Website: macys
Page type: account-selection
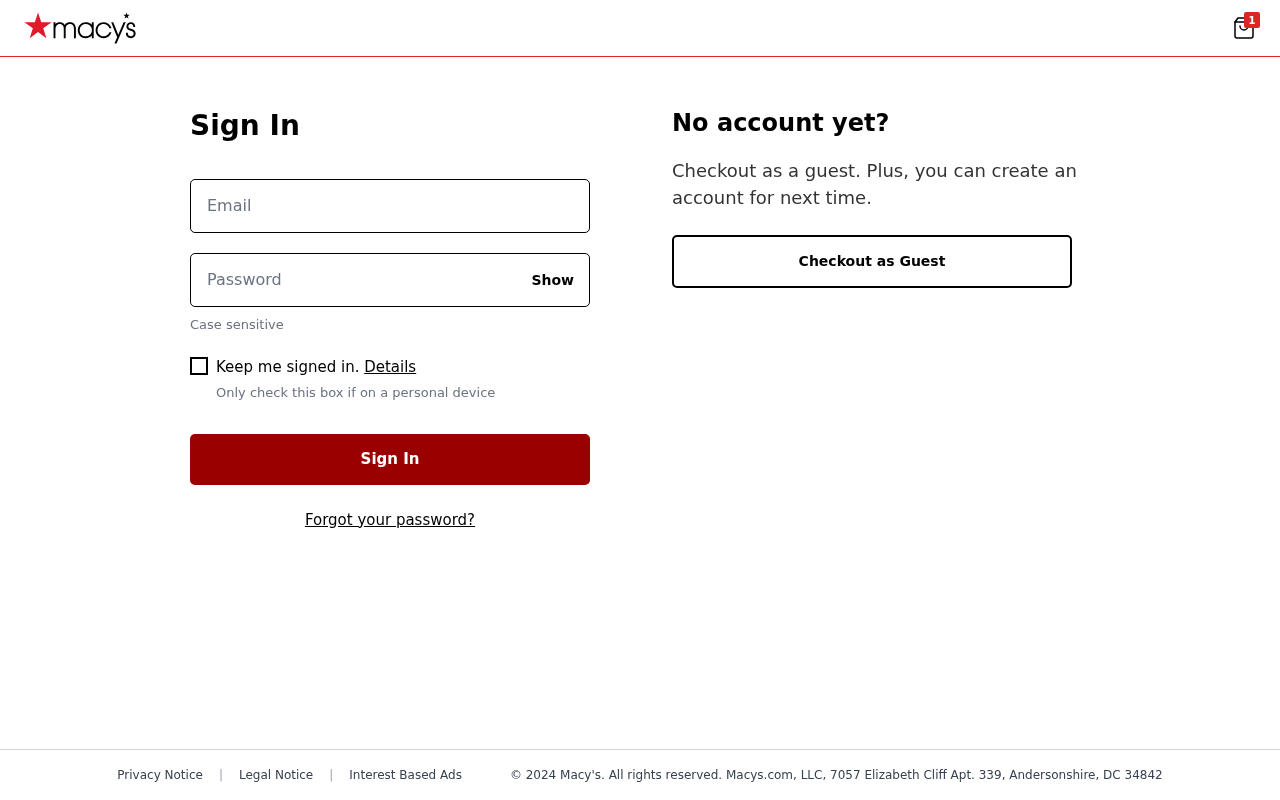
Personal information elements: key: PII_LOGIN_USERNAME
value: landerson738
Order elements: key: ORDER_NUM_ITEMS
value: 1